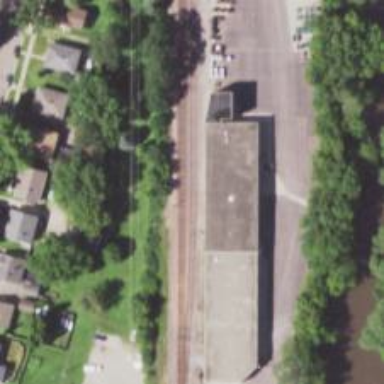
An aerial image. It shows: Railway siding with rails.